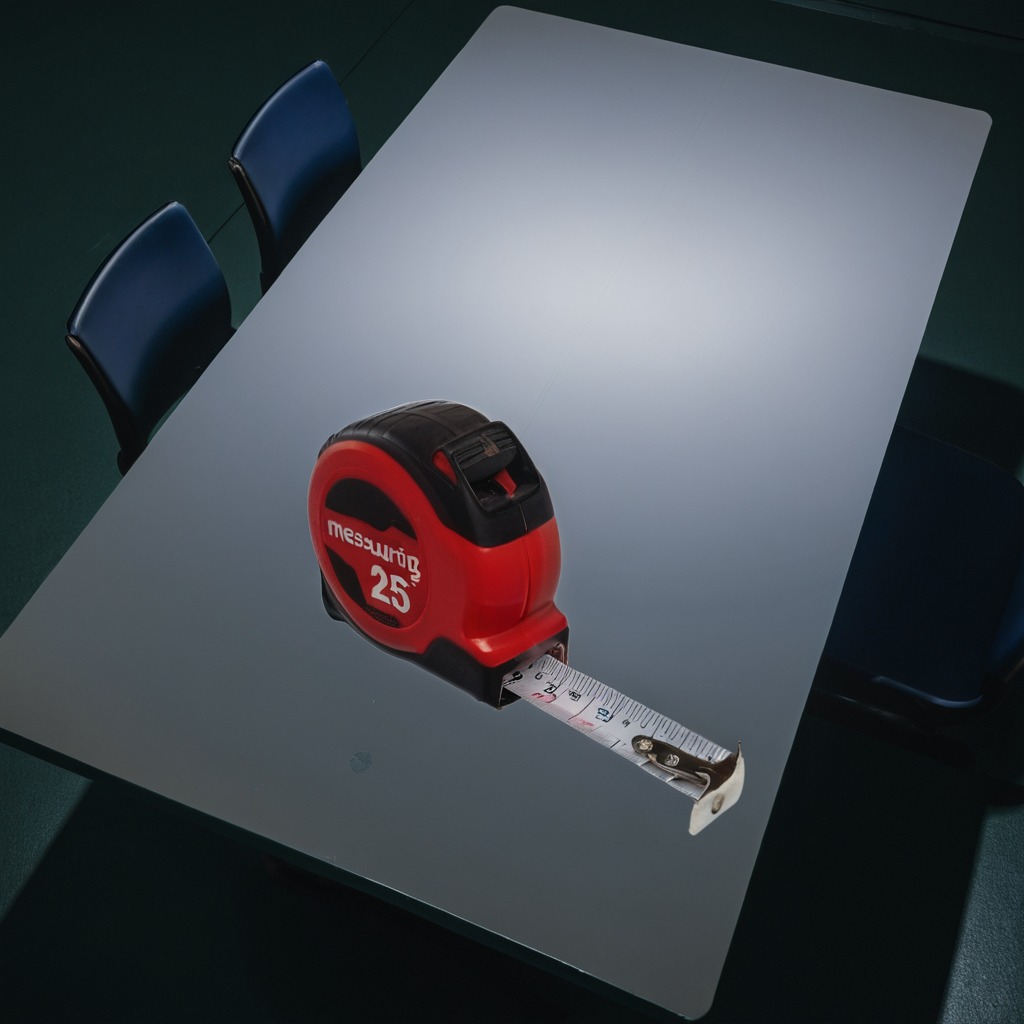
A measuring tape is lying on the clean empty table in a railway signal maintenance room.